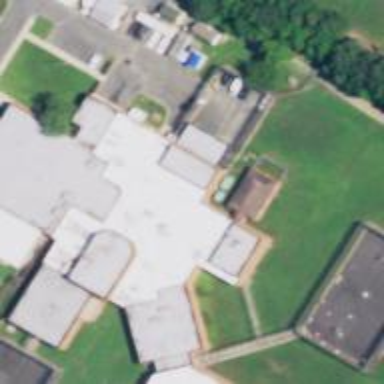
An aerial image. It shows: Prison.